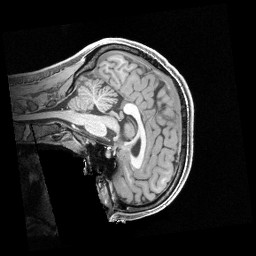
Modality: T1w
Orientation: sagittal
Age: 23
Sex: female
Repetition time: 2.4 s
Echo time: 0.00222 s